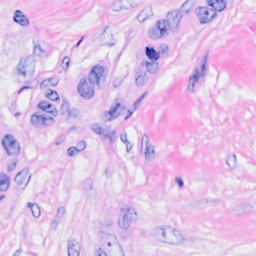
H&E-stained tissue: Breast